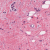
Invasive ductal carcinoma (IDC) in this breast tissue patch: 1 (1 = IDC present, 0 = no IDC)